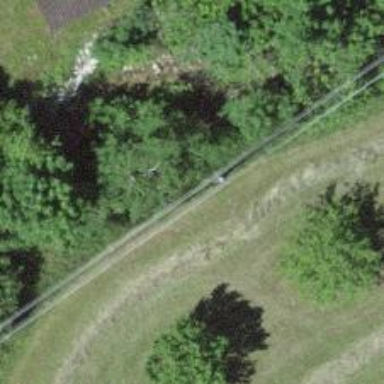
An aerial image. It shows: Power pole.